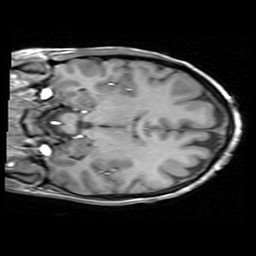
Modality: T1w
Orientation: coronal
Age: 27
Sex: female